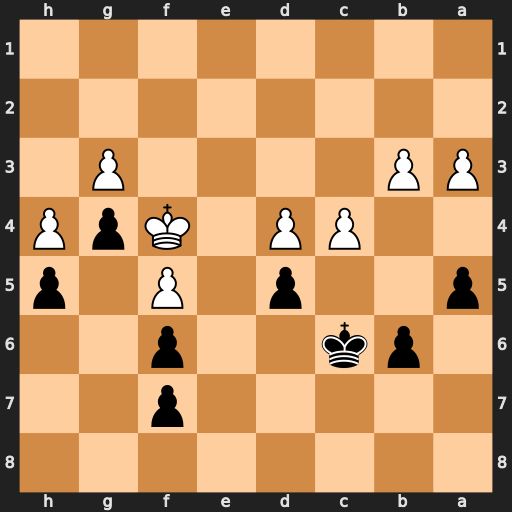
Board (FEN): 8/5p2/1pk2p2/p2p1P1p/2PP1KpP/PP4P1/8/8
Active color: b
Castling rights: -
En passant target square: -
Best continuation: a4 bxa4 dxc4 Ke4 Kd6